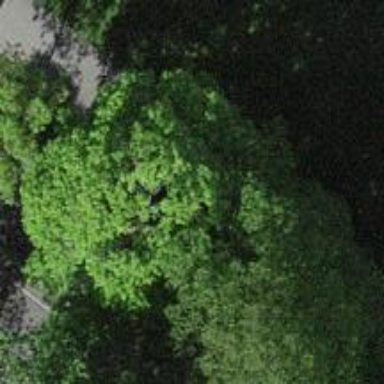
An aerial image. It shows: Tree-lined avenue.